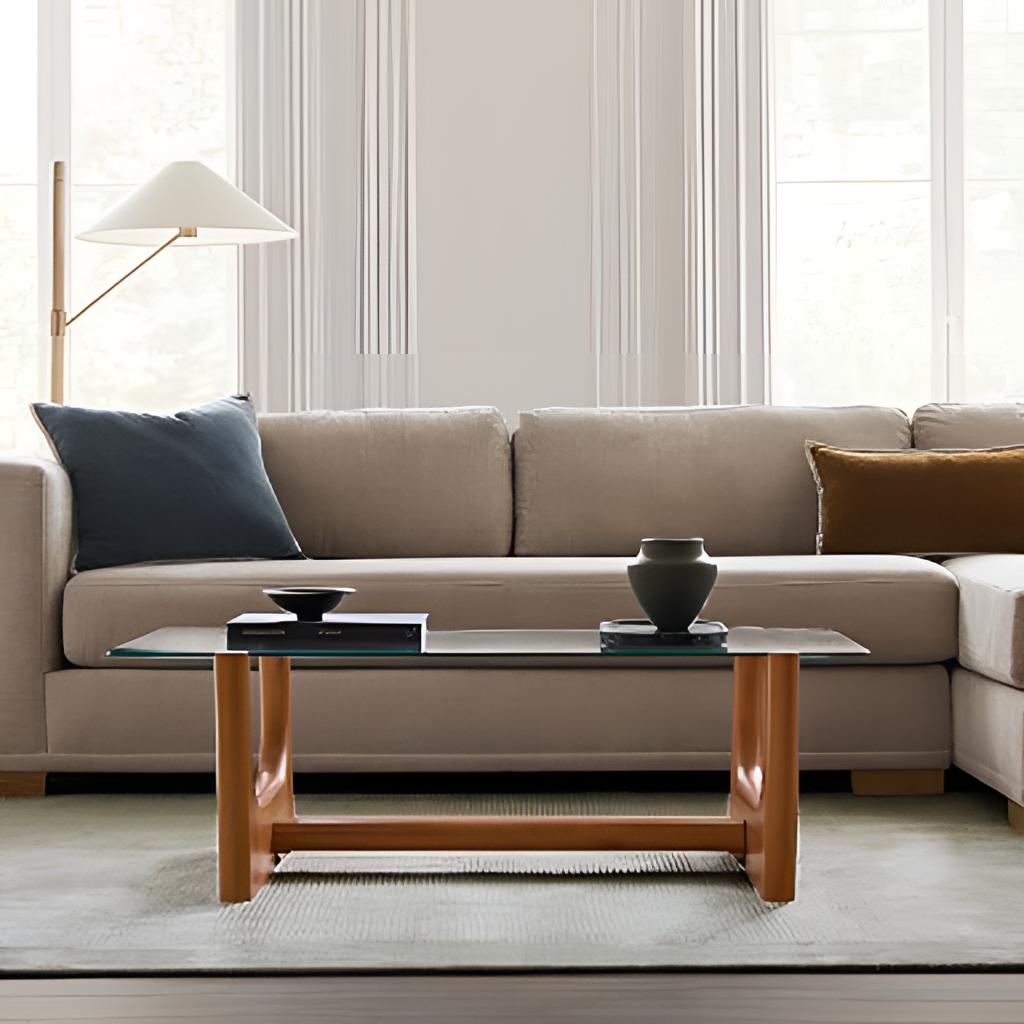
living room, beige fabric sofa, paint wallpaper, with vertical striped pattern, modern, beige carpet flooring, with solid pattern